Question: I have try to give title for section in uitabelview, The label contaning view size is not able to increase more than 50, Here my code,
'''
-(UIView *)tableView:(UITableView *)tableView viewForHeaderInSection:(NSInteger)section
{
if(tableView.tag==20)
{
UIView *view = [[UIView alloc] initWithFrame:CGRectMake(0, 0, tableView.frame.size.width, 55)];
[view addSubview:label];
[view setBackgroundColor:[UIColor colorWithRed:166/255.0 green:177/255.0 blue:186/255.0 alpha:1.0]];
return view;
}
}
'''
How to add section like as in the image,

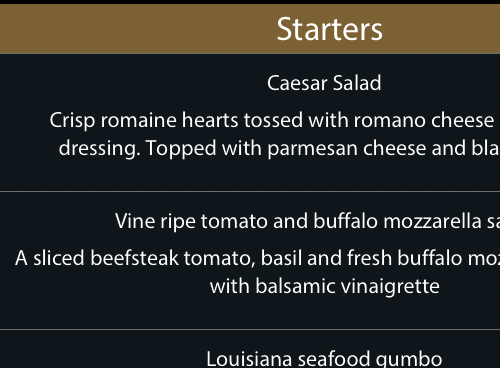
Answer: I think this will resolve your issue.
'''
- (CGFloat)tableView:(UITableView *)tableView heightForHeaderInSection:(NSInteger)section{
return 100;
}
'''
Enjoy the coding......